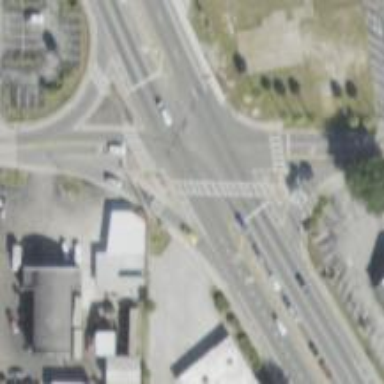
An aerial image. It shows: Traffic island located on footway.